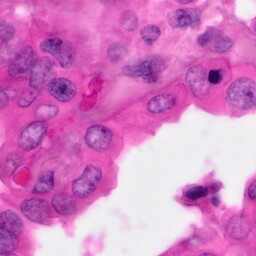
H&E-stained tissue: Pancreatic